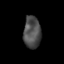
Tissue: skin
Cell type: Epithelial cells
Senescence score: 0.2721
Nuclear area (px): 541
Mean DAPI intensity: 77.091